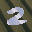
Label: 2